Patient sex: M
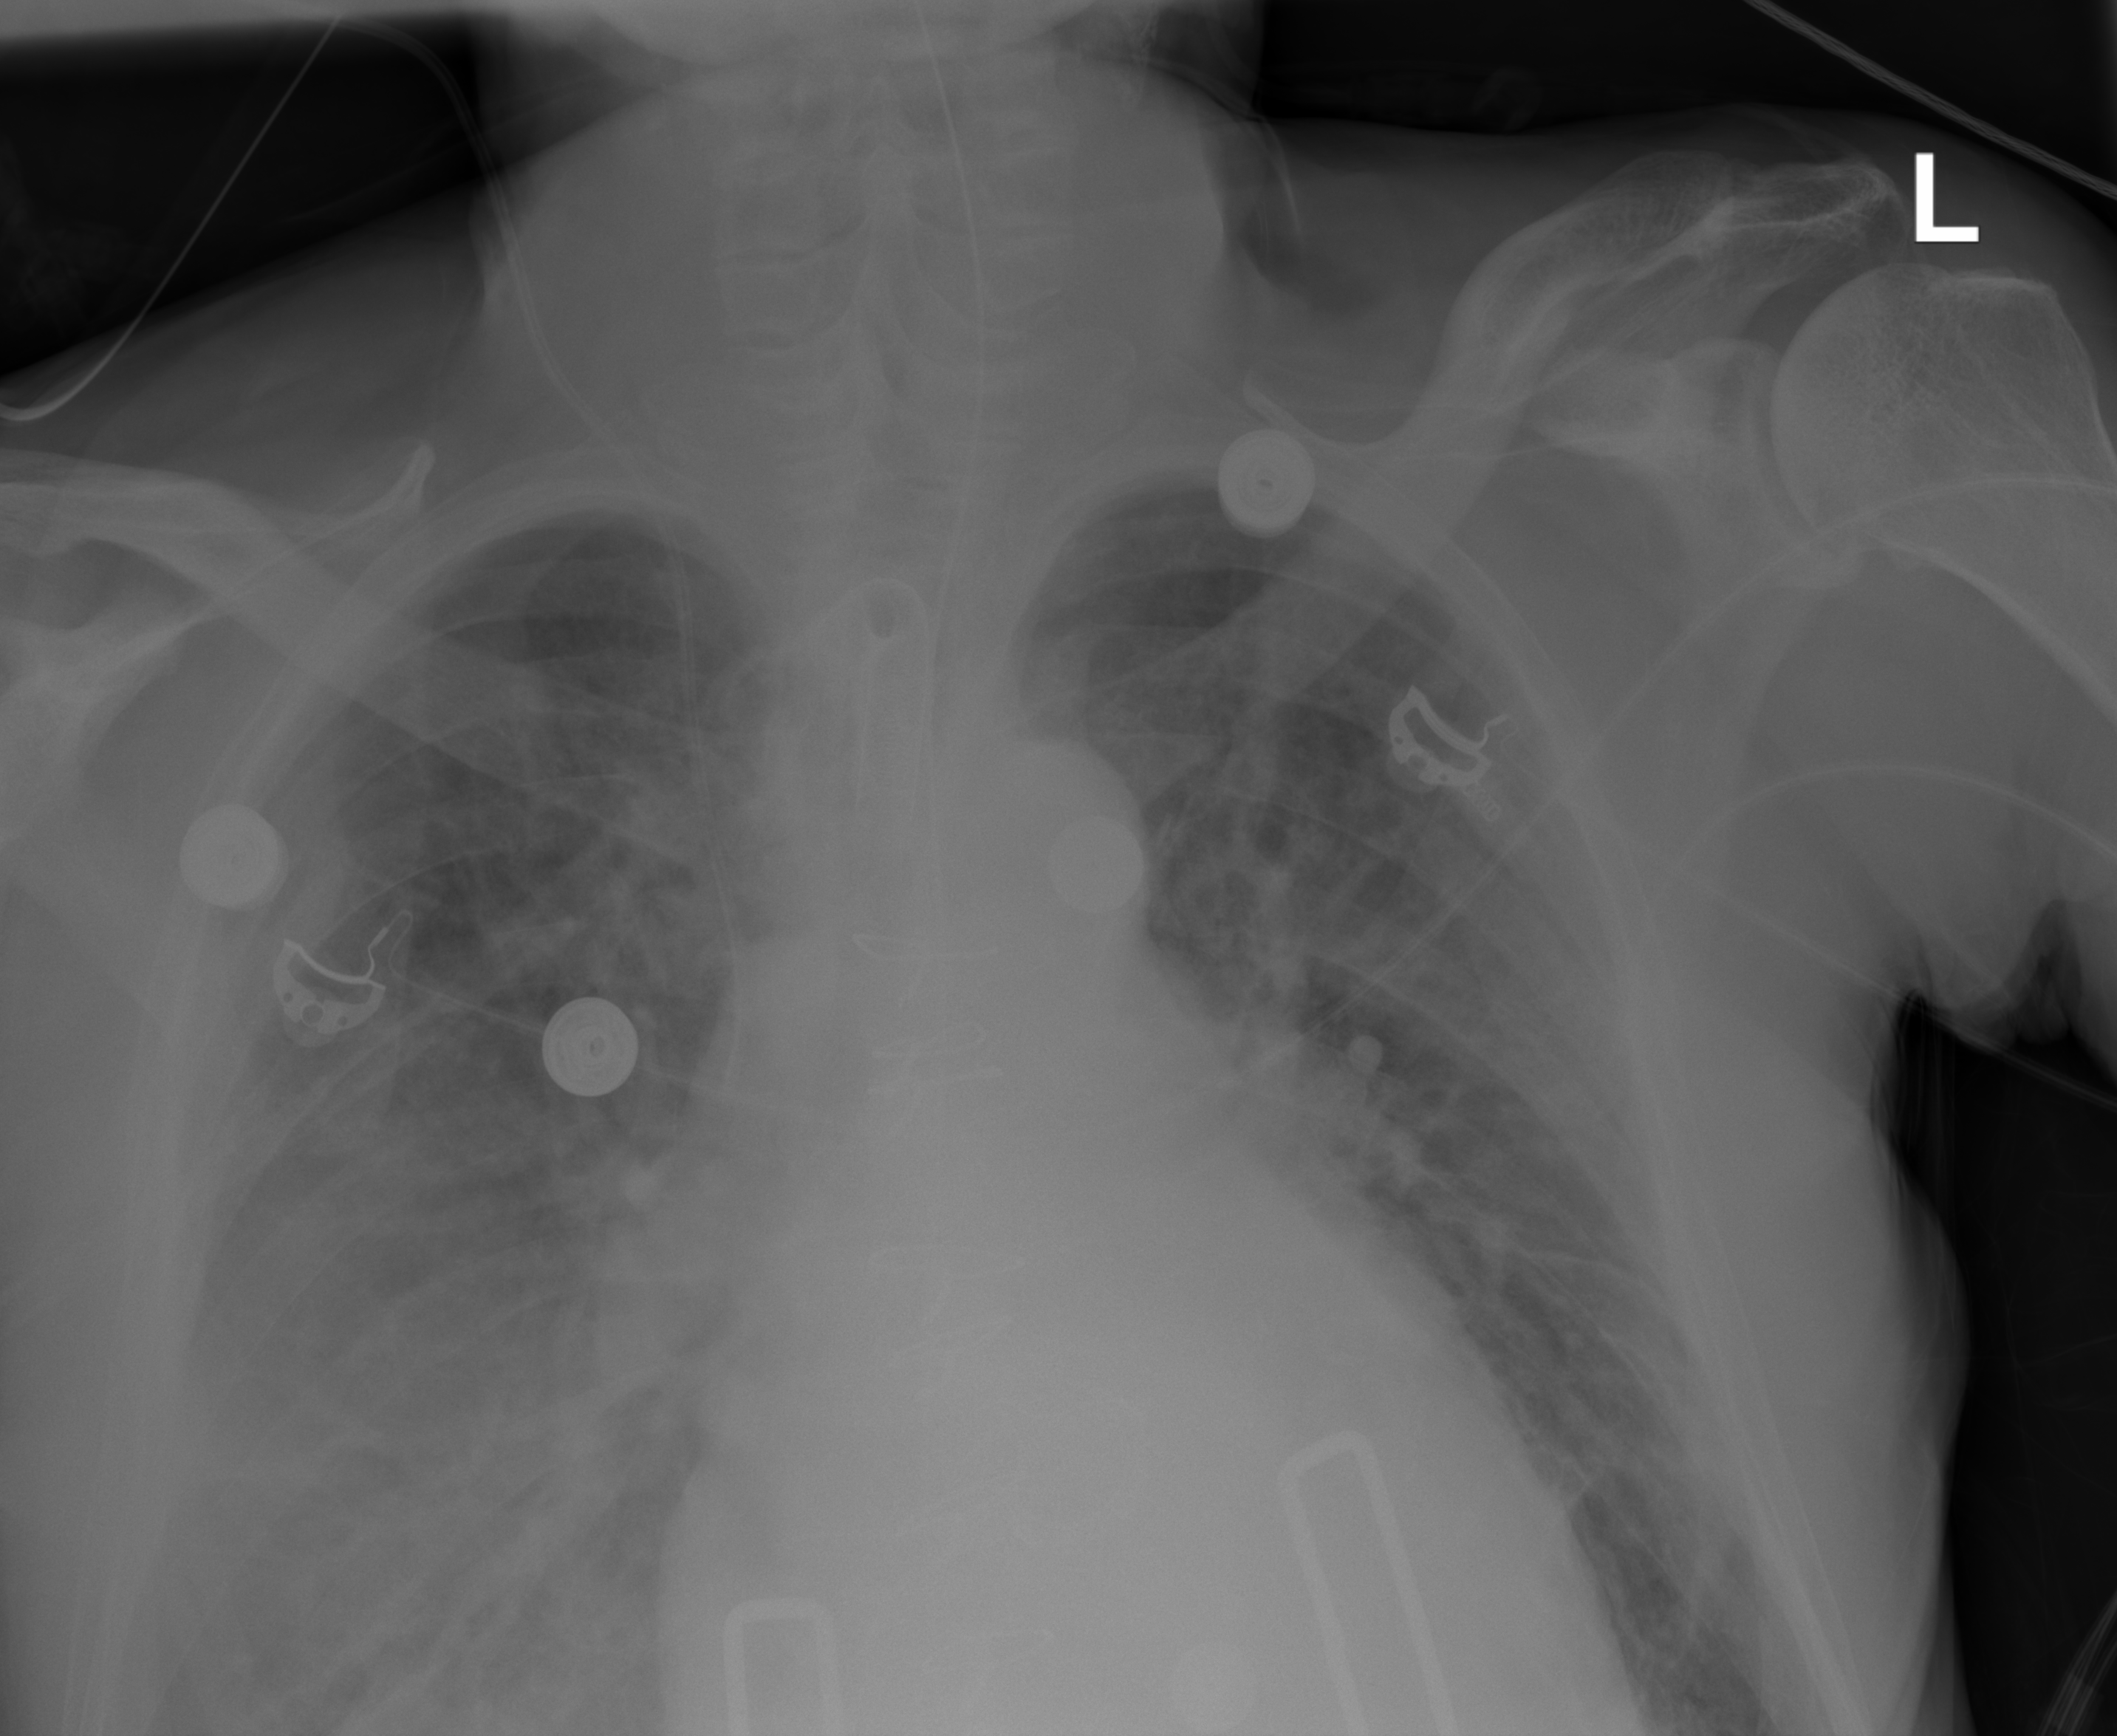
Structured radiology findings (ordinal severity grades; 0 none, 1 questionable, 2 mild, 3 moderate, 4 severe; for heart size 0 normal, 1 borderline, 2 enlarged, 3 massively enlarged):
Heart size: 2
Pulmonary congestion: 2
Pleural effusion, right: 2
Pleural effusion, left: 0
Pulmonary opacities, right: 1
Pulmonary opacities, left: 0
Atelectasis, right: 2
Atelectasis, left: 0